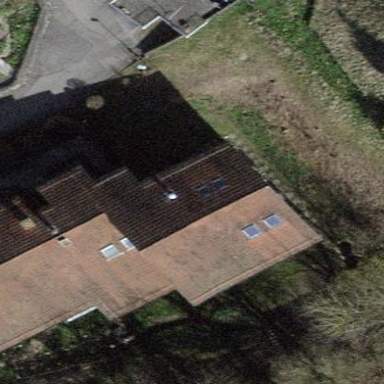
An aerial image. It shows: Building with tile roof.